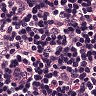
Metastatic tissue present: no